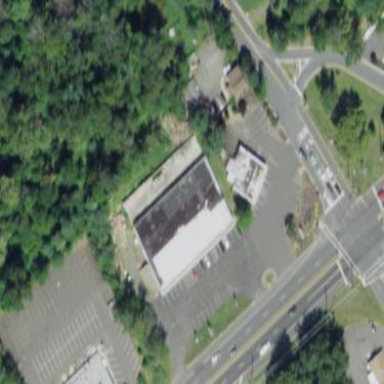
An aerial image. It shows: Building with furniture shop.